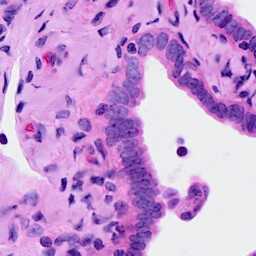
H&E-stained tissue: Ovarian